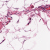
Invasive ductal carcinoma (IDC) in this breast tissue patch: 0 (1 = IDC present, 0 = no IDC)